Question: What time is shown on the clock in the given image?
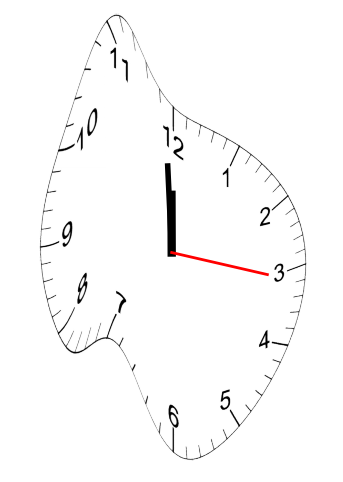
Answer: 11:59:16